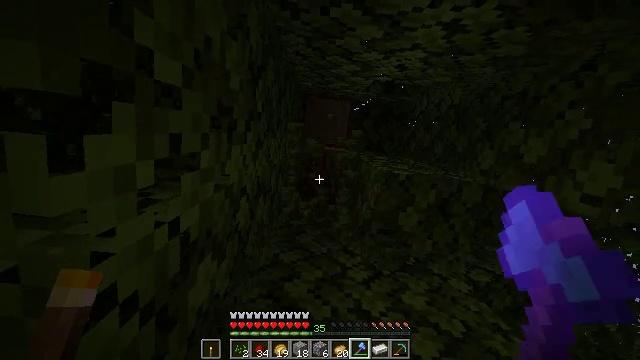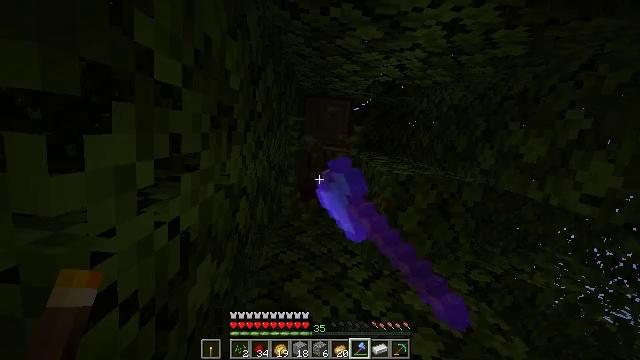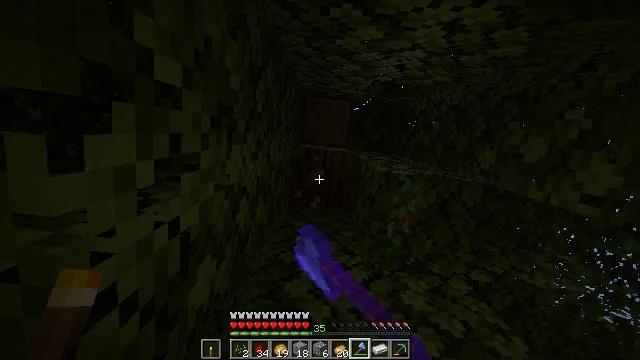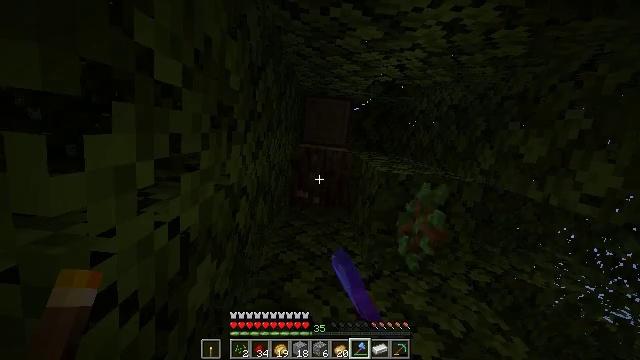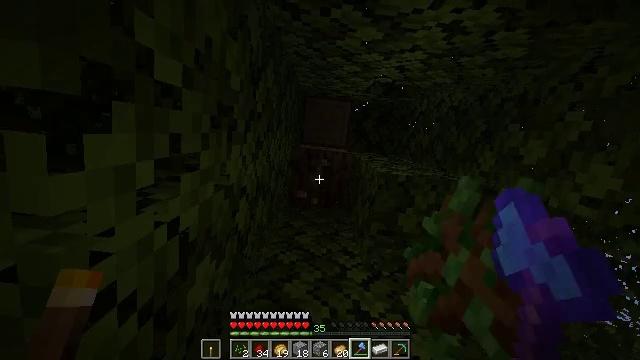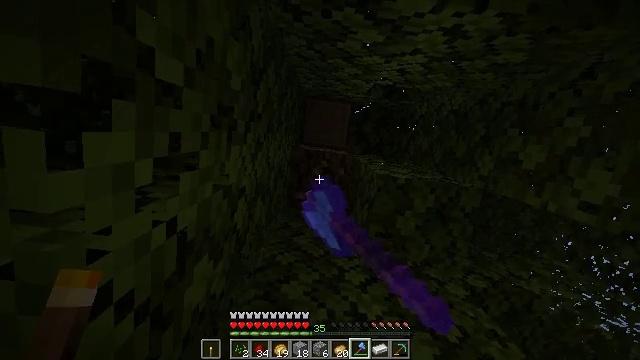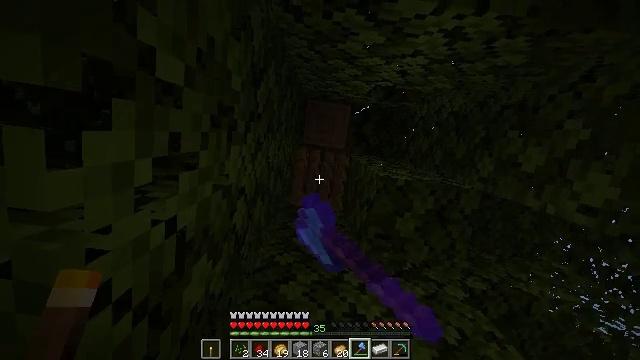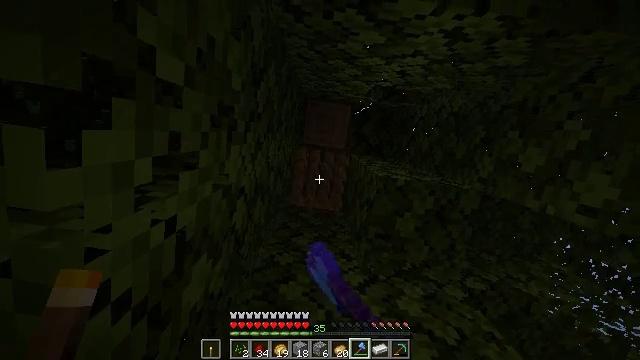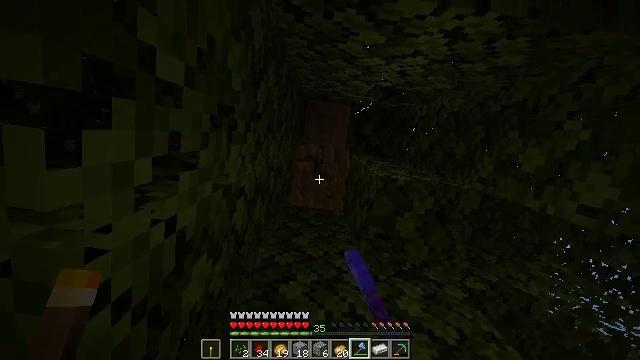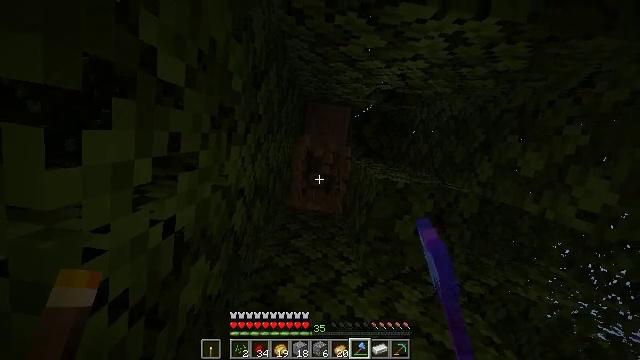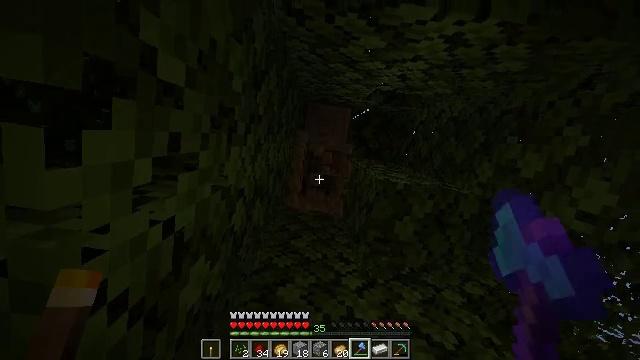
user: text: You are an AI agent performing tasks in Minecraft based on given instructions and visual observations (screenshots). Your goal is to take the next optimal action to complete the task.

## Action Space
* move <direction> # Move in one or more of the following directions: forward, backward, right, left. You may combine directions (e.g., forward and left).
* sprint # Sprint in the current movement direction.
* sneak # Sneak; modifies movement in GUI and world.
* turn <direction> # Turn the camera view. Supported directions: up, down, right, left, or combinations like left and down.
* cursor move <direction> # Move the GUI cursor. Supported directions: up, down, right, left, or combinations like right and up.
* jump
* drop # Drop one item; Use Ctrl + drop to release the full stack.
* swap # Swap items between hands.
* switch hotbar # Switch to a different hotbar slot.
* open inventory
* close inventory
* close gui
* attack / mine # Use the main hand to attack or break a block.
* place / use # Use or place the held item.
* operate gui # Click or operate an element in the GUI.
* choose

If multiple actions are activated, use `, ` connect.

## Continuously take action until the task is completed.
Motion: motion action
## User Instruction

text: Collect oak log for crafting.
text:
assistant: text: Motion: attack / mine
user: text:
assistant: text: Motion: attack / mine
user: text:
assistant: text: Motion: attack / mine
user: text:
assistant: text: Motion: attack / mine
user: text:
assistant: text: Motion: attack / mine
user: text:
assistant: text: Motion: attack / mine
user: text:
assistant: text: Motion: attack / mine
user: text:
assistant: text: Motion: attack / mine
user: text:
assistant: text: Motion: attack / mine
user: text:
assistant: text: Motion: attack / mine
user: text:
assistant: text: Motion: attack / mine